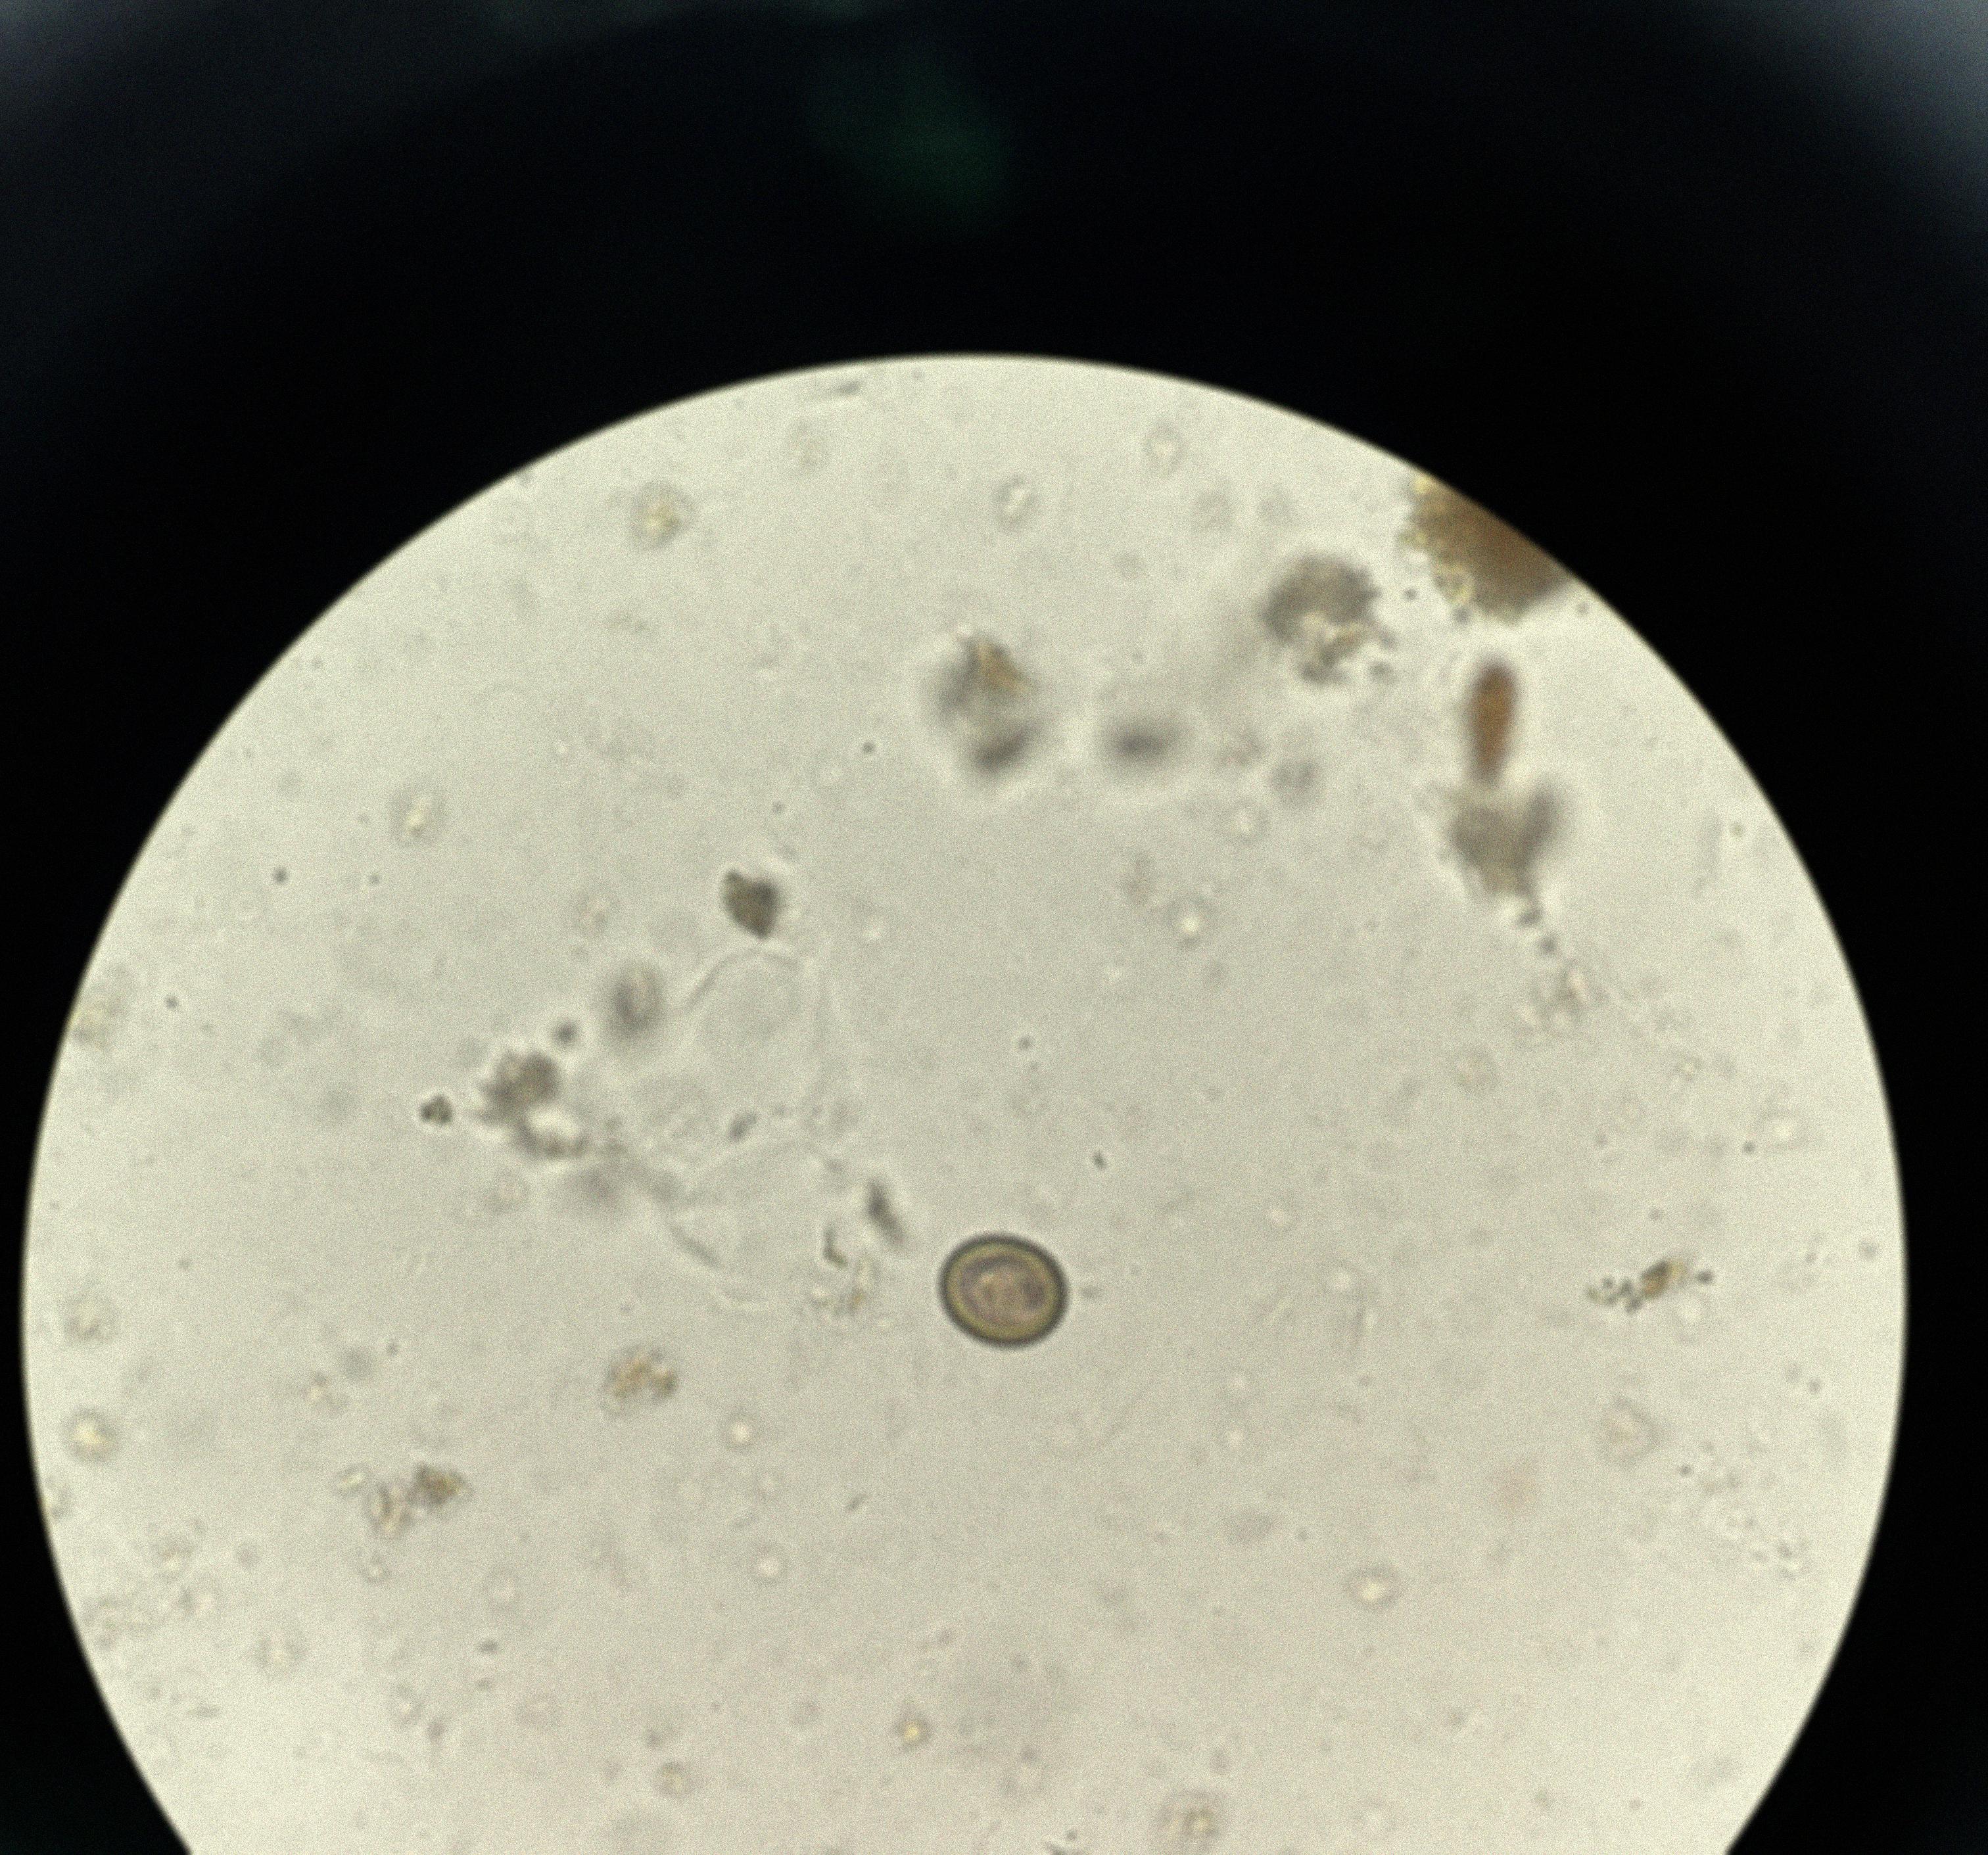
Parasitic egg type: Taenia spp. egg